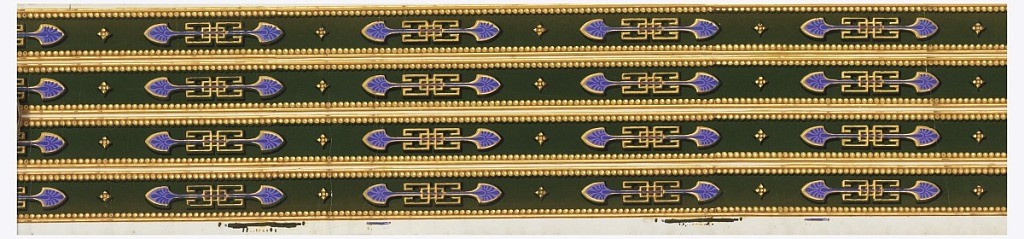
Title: Border
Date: ca. 1870
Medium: Flocked
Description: Olive green flock, violet neo-grec buckle-like motif, with gold beaded edge.